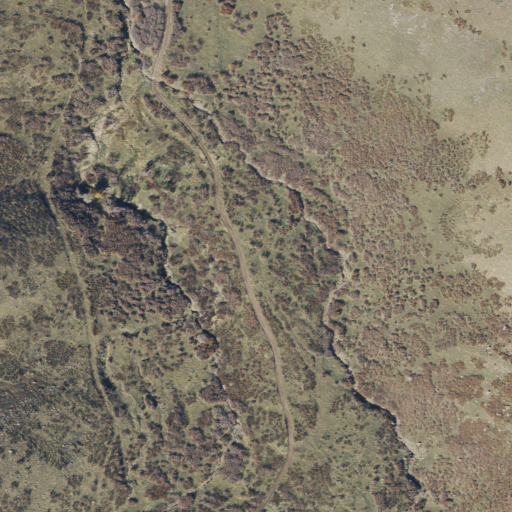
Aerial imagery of valley in Utah named Charley Johnson Canyon containing grassland, open development, and shrub